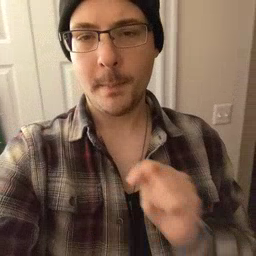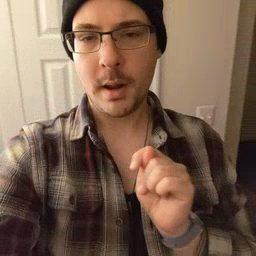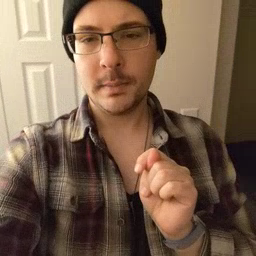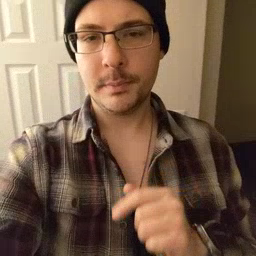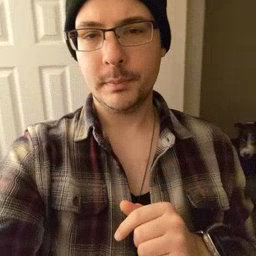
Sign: potty